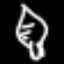
Label: leaf